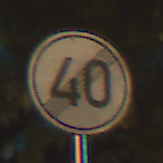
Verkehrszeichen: EndeGeschwindigkeit40
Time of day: Night
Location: Outdoor (Urban)
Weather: PartlyCloudy
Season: NotSpecified
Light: Artificial